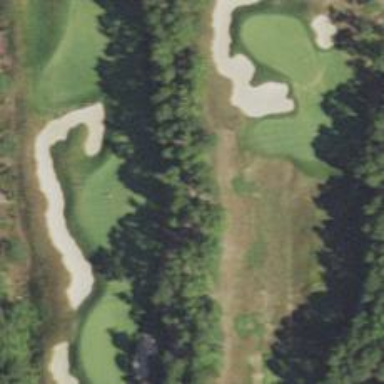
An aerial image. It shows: Path designated for golf carts.